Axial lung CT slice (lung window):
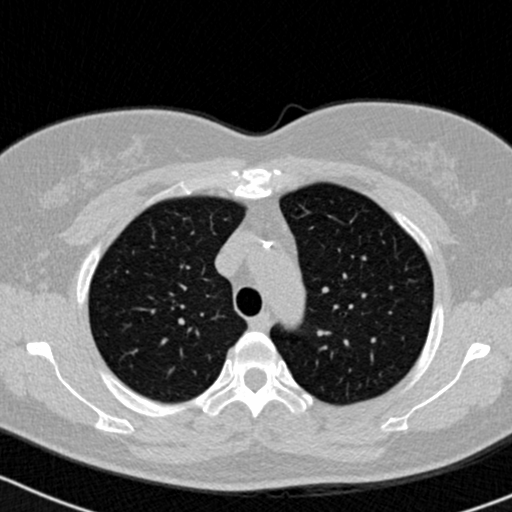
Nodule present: no